Question: I have a quadratic curve in canvas (defined by start, end and control point). What I need is to get more of the curve's coordinates (eg. the middle, quarters etc.). With that, I'd be able (after a few iterations of finding coordinates) to animate an object based on this curve (I know it can be done easily with SVG, but that's not an option).

<URL>
Is there an easy way to do this? When I checked for bisecting curve on google, the only thing I found was some complicated Math including drawing, which is out of the question.
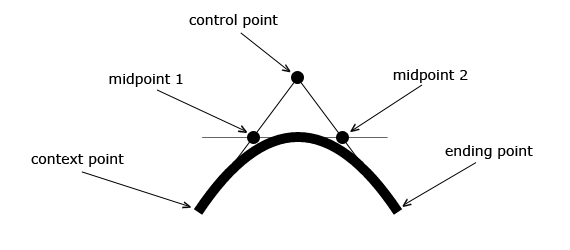
Answer: These functions may be of interest to you:
'''
Kinetic.Path.getPointOnCubicBezier = function(pct, P1x, P1y, P2x, P2y, P3x, P3y, P4x, P4y)
Kinetic.Path.getPointOnQuadraticBezier = function(pct, P1x, P1y, P2x, P2y, P3x, P3y)
'''